Field crop: maize
Growth stage: 1
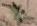
Species: atriplex